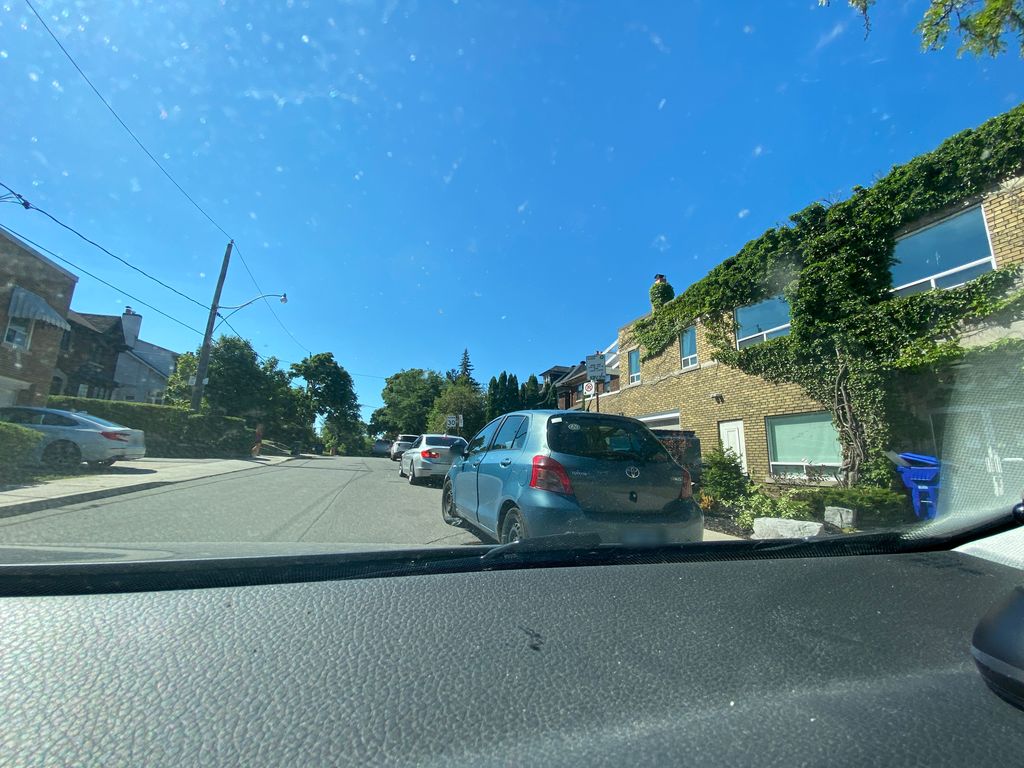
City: toronto